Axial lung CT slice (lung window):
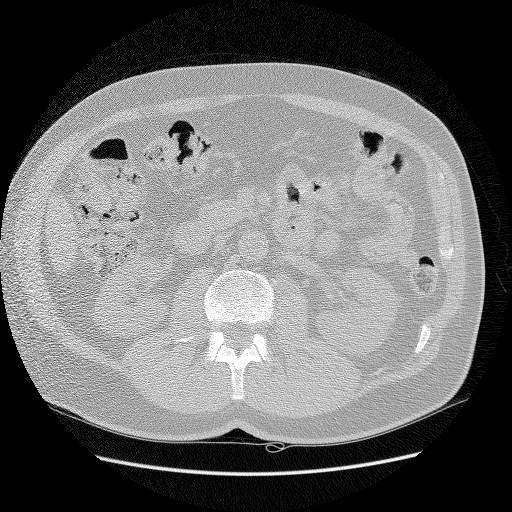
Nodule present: no